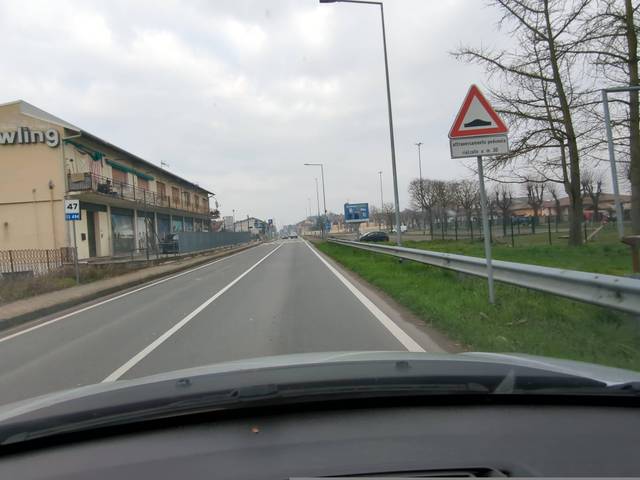
Region: Italy
Coordinates: 45.232, 8.686